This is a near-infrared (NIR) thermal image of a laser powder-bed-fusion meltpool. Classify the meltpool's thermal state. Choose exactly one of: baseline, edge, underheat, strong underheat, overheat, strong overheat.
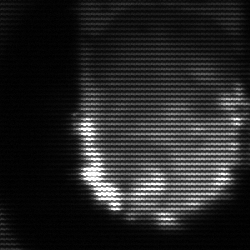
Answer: baseline